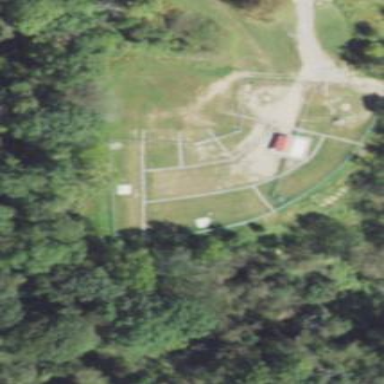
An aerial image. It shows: Dog park for leisure land.